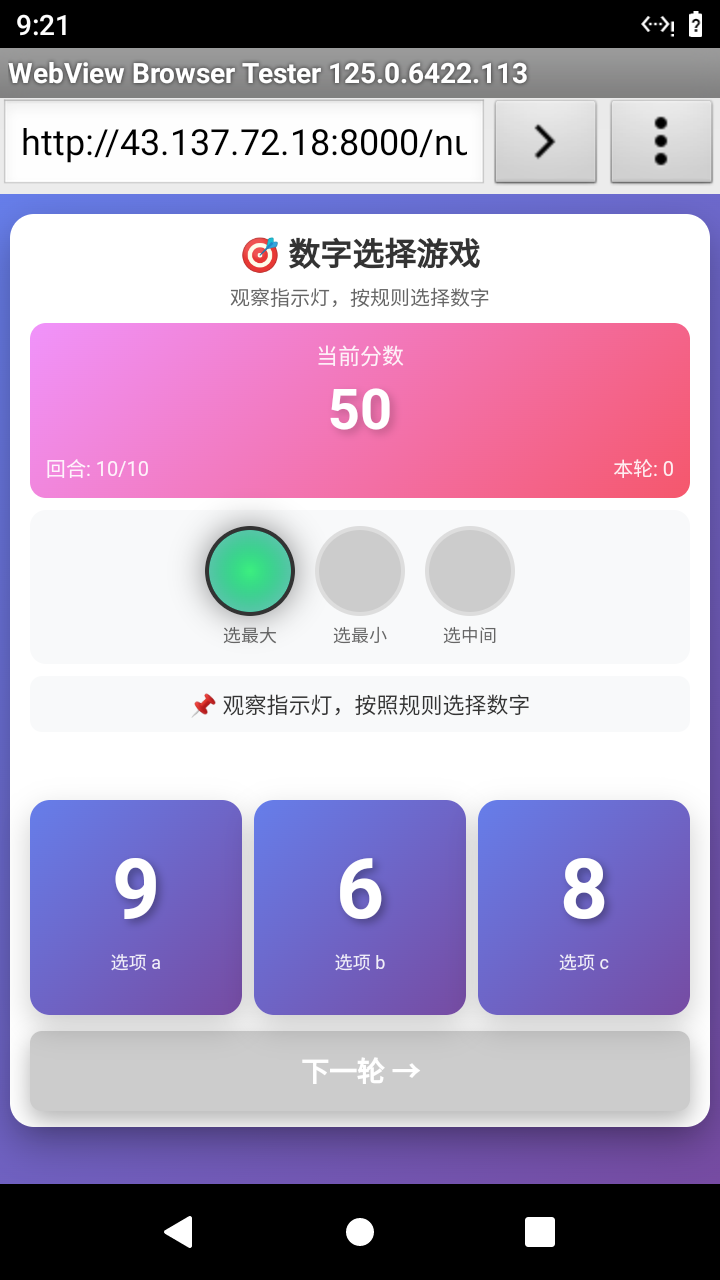

Select the correct number based on the traffic light color.
Answer: 0